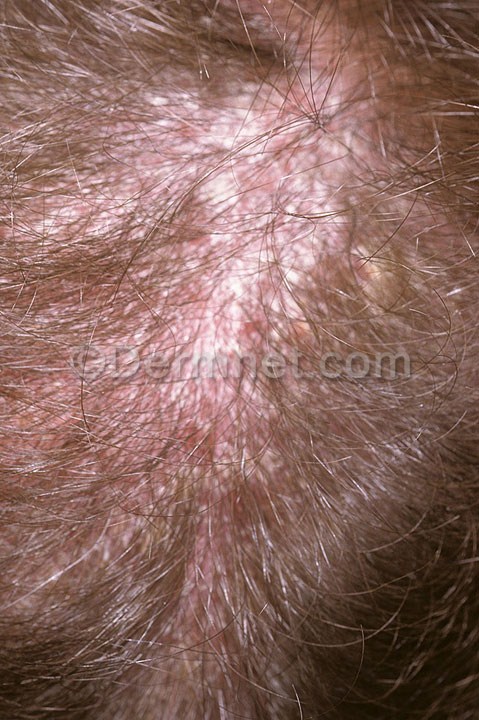
Disease: Psoriasis pictures Lichen Planus and related diseases